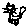
Label: cat